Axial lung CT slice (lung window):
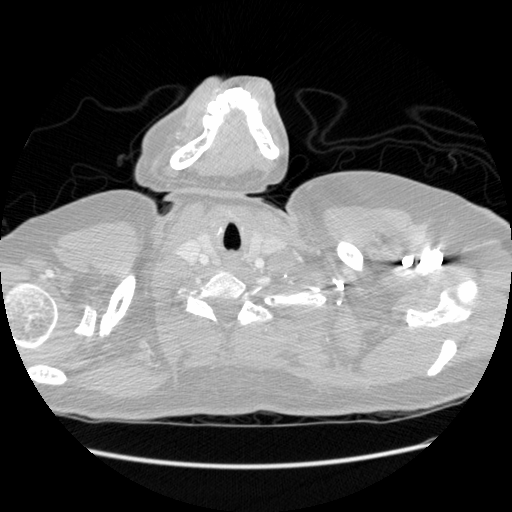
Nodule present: no